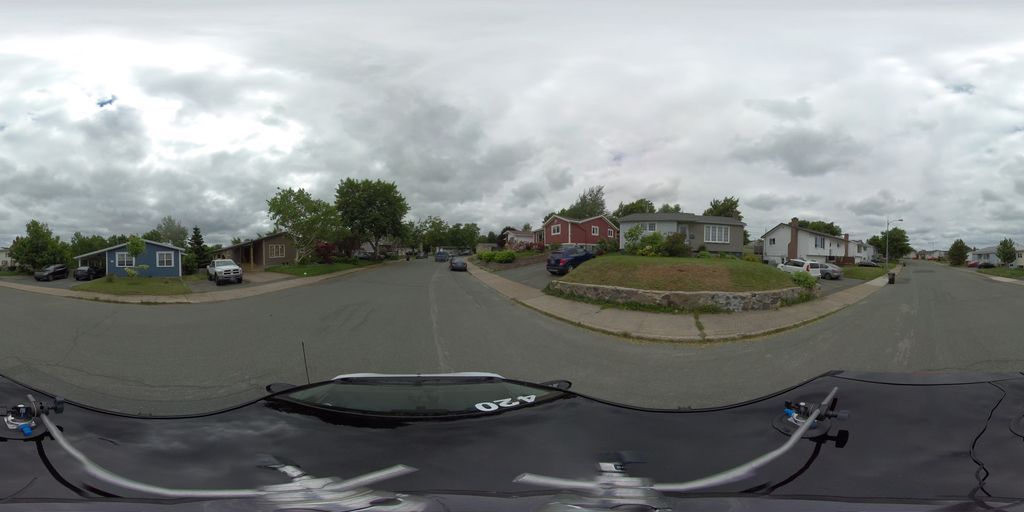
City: st_johns